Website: crate-barrel
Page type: billing-address
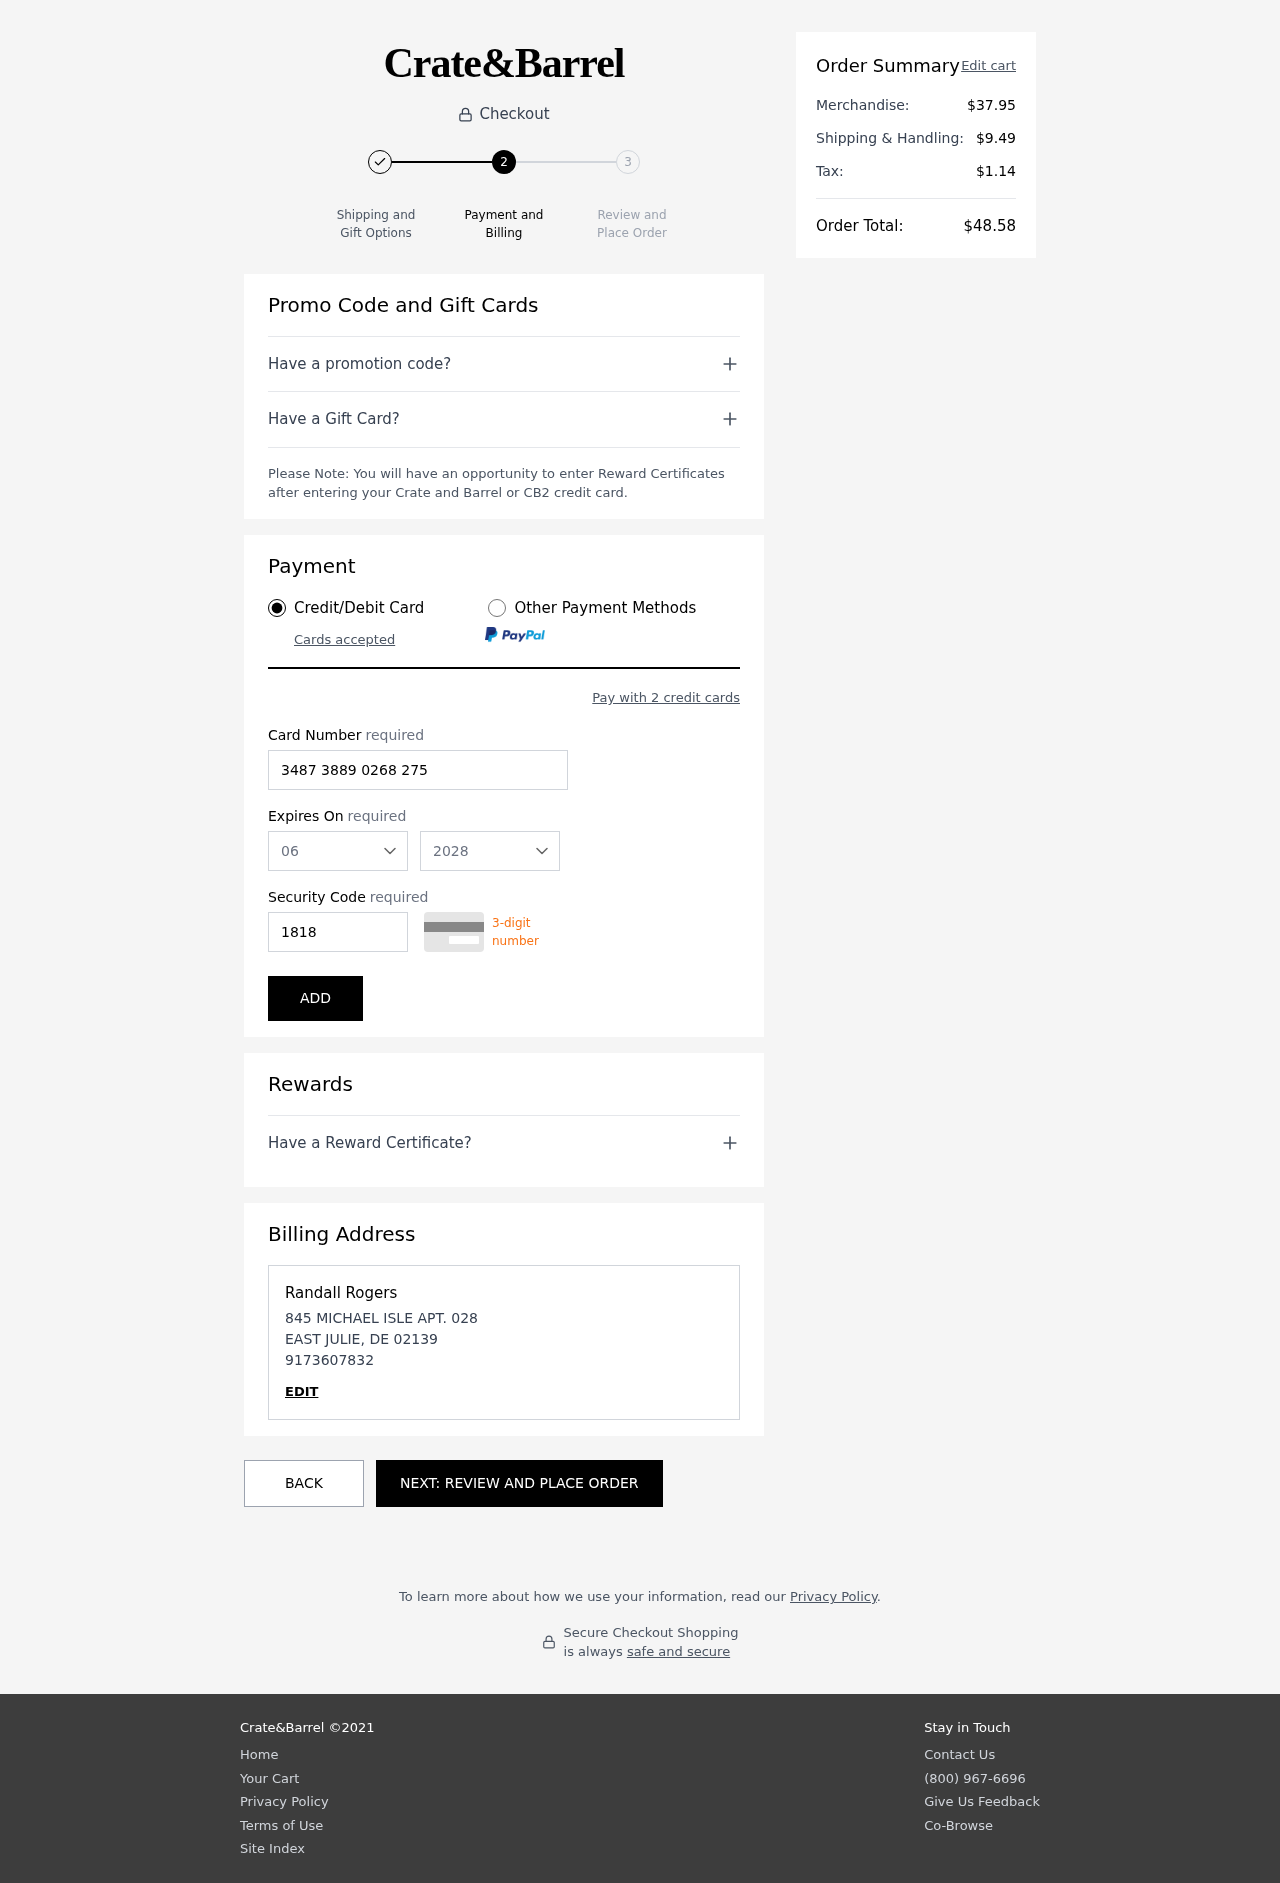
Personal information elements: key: PII_CARD_CVV
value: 1818
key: PII_CARD_EXPIRY_MONTH
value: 06
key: PII_CARD_EXPIRY_YEAR
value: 28
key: PII_CARD_NUMBER
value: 3487 3889 0268 275
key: PII_CITY
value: EAST JULIE
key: PII_FULLNAME
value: Randall Rogers
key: PII_PHONE
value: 9173607832
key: PII_POSTCODE
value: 02139
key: PII_STATE_ABBR
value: DE
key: PII_STREET
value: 845 MICHAEL ISLE APT. 028
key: PII_FIRSTNAME
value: Randall
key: PII_LASTNAME
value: Rogers
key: PII_PHONE_LINE
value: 7832
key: PII_PHONE_SUFFIX
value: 7832
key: PII_POSTCODE_FULL
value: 02139
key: PII_PHONE2
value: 9173607832
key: PII_PHONE3
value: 9173607832
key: PII_FULLNAME2
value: Randall Rogers
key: PII_FULLNAME3
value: Randall Rogers
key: PII_FIRSTNAME2
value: Randall
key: PII_FIRSTNAME3
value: Randall
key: PII_LASTNAME2
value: Rogers
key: PII_LASTNAME3
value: Rogers
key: PII_FIRSTNAME_DERIVED
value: Randall
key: PII_LASTNAME_DERIVED
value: Rogers
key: PII_PHONE_NUMERIC
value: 9173607832
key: PII_PHONE_LINE_NUMERIC
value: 7832
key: PII_PHONE_SUFFIX_NUMERIC
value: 7832
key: PII_POSTCODE_NUMERIC
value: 2139
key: PII_PHONE2_NUMERIC
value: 9173607832
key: PII_PHONE3_NUMERIC
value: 9173607832
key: PII_FULLNAME_DERIVED
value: Randall Rogers
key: PII_NAME_FULL_DERIVED
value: Randall Rogers
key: PII_PHONE_DIGITS
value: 9173607832
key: PII_PHONE_LAST4
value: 7832
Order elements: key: ORDER_SUBTOTAL
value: $37.95
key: ORDER_SHIPPING_COST
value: $9.49
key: ORDER_TAX
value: $1.14
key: ORDER_TOTAL
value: $48.58